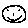
Label: smiley face